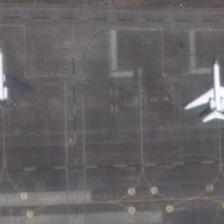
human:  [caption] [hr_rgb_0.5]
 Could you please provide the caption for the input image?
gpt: two planes are parked in the airport .

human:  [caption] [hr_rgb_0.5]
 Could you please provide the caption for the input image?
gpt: two white planes are on an airport .

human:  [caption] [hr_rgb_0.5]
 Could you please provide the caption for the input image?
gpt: two planes are parked on an airport .

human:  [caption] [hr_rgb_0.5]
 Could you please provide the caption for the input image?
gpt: the two planes are on the apron .

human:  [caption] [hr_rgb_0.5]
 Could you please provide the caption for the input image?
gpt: two planes are parked on an airport .